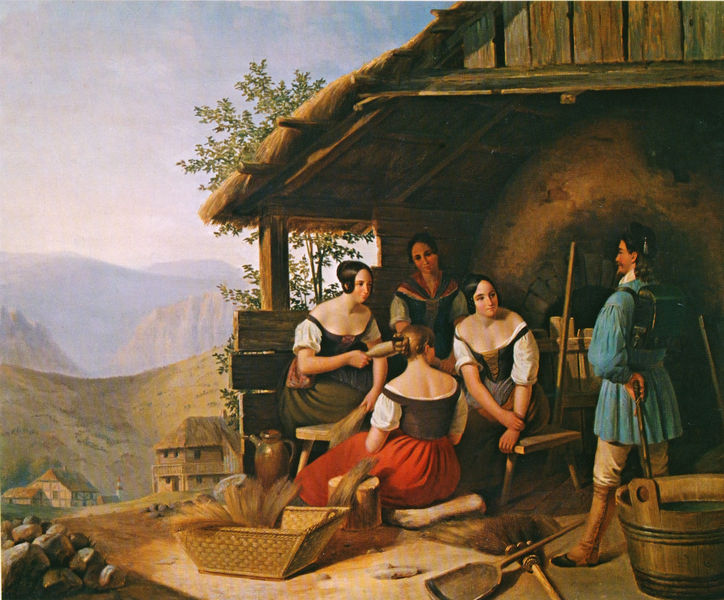
Titel: Mädchen beim Flachsschlagen
Künstler: Heinrich Gottfried
Standort: Ulm
Institution: Harald Oberg
Schlagwörter: baum, berg, blau, blätter, gemälde, gruppe, himmel, laub, mann, rubens, schatten, wasser, weiß, wolken, frauen, grün, landschaft, mädchen, ocker, sitzen, ausschnitt, braun, brust, busen, frau, frisuren, grau, hintergrund, holz, kleid, kleider, licht, männer, orange, rücken, schwarz, stroh, stuhl, türkis, dach, haus, rot, tuch, wolke, beige, rock, bart, bluse, falten, stein, steine, fünf, herr, häuser, hügel, hütte, kirche, sonne, boden, land, haare, gewänder, rosa, tal, arbeit, bauern, genre, müller, ofen, schuppen, stock, kanne, krug, aussicht, balkon, schürze, spanien, taille, genrebild, italien, süden, mieder, backen, blusen, bäuerinnen, ernte, getreide, heu, körbe, reisig, weizen, berge, gebirge, gipfel, dorf, dunst, alm, berglandschaft, idylle, pause, rast, bank, hocker, schemel, romantik, kissen, essen, korb, brot, besen, bretter, nazarener, dekolleté, ortschaft, griff, vier, courbet, scheune, alpen, idyll, pflastersteine, bäcker, stiefel, fass, kerl, tracht, wanne, zuber, biedermeier, besuch, handwerk, wams, stall, fachwerk, fachwerkhaus, gehöft, lokalfarben, bottich, ähren, rucksack, tornister, waschzuber, schaufel, berghütte, holzhaus, dirndl, flechtkorb, herd, fuhrwerk, schar, tenne, rückendekolleté, südeuropa, binsen, a>rbeit, backhaus, backofen, bottiche, bütt, holzstücke, riucksack, sennerinnen, rauen, scheffel, sennerin, almhütte, wassertrog, schieber, arbeitsgerät, trachtenkleider, schaff, lm, rb, wasserzuber, rot blau weiß, wanderbursche, besenmacher, besenmacherin, schaufen